Question: I'm trying to align the text with the checkboxes.

Reading from a list in a text file but only the last checkbox align with the text.
'''
import tkinter as tk
root = tk.Tk()
root.geometry("200x300")
root.title("Test")
with open("test.txt", "r") as file:
lines = file.readlines()
checkboxes = []
for line in lines:
checkboxes.append(tk.IntVar())
for i, line in enumerate(lines):
c = tk.Checkbutton(root, text=line, variable=checkboxes[i])
c.pack()
root.mainloop()
'''
test.txt:
'''
Yellow
Blue
Red
White
Black
Orange
'''
Guessing it has something to do with line breaks in the text file. What can I do to fix it?
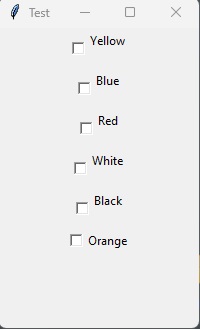
Answer: There are trailing newline ('"
"') characters at the end of the items except the last one.
You can use 'file.read().splitlines()' instead to get rid of those newline characters:
'''
with open("test.txt", "r") as file:
#lines = file.readlines()
lines = file.read().splitlines()
'''